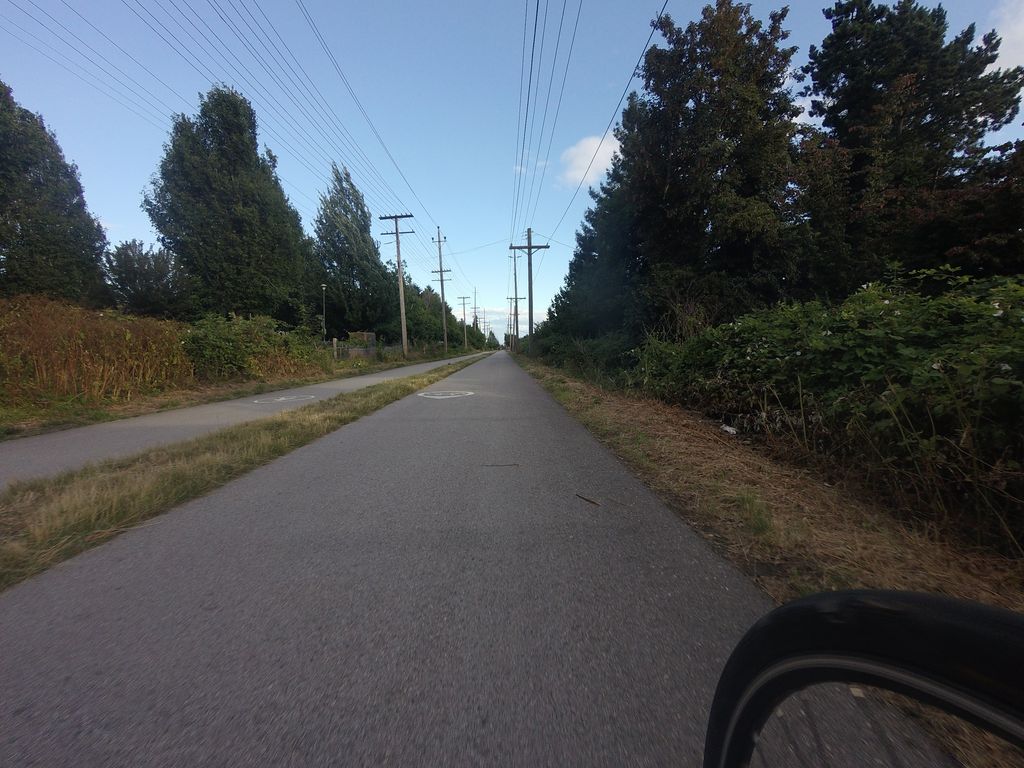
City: vancouver